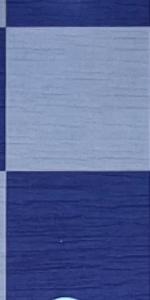
Label: Empty